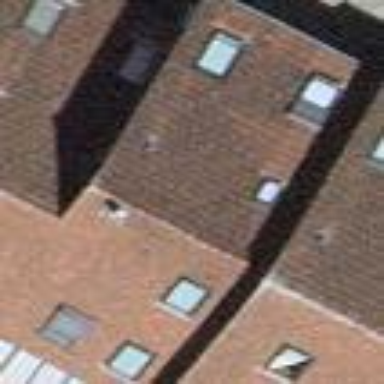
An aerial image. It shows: House with gabled roof. The roof extends across the building.